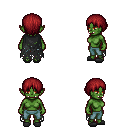
a pixel art fantasy rpg character, female body template, orc, green skin, black tattered cape, teal pants, brunette plain hairstyle, gray slippers, four views (front, back, left, right), 2x2 character sprite sheet, small pixel art, hard edges, no anti-aliasing